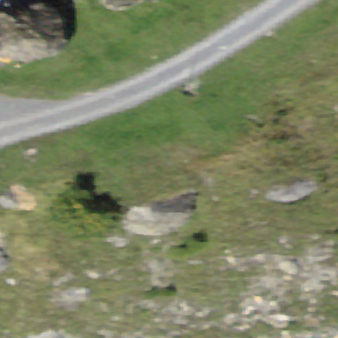
Label: bouldering_area